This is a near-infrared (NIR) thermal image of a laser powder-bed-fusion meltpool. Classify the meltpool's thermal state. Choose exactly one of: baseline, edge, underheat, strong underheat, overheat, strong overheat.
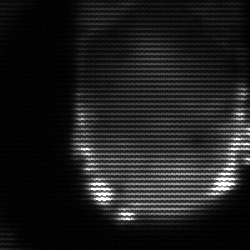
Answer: baseline